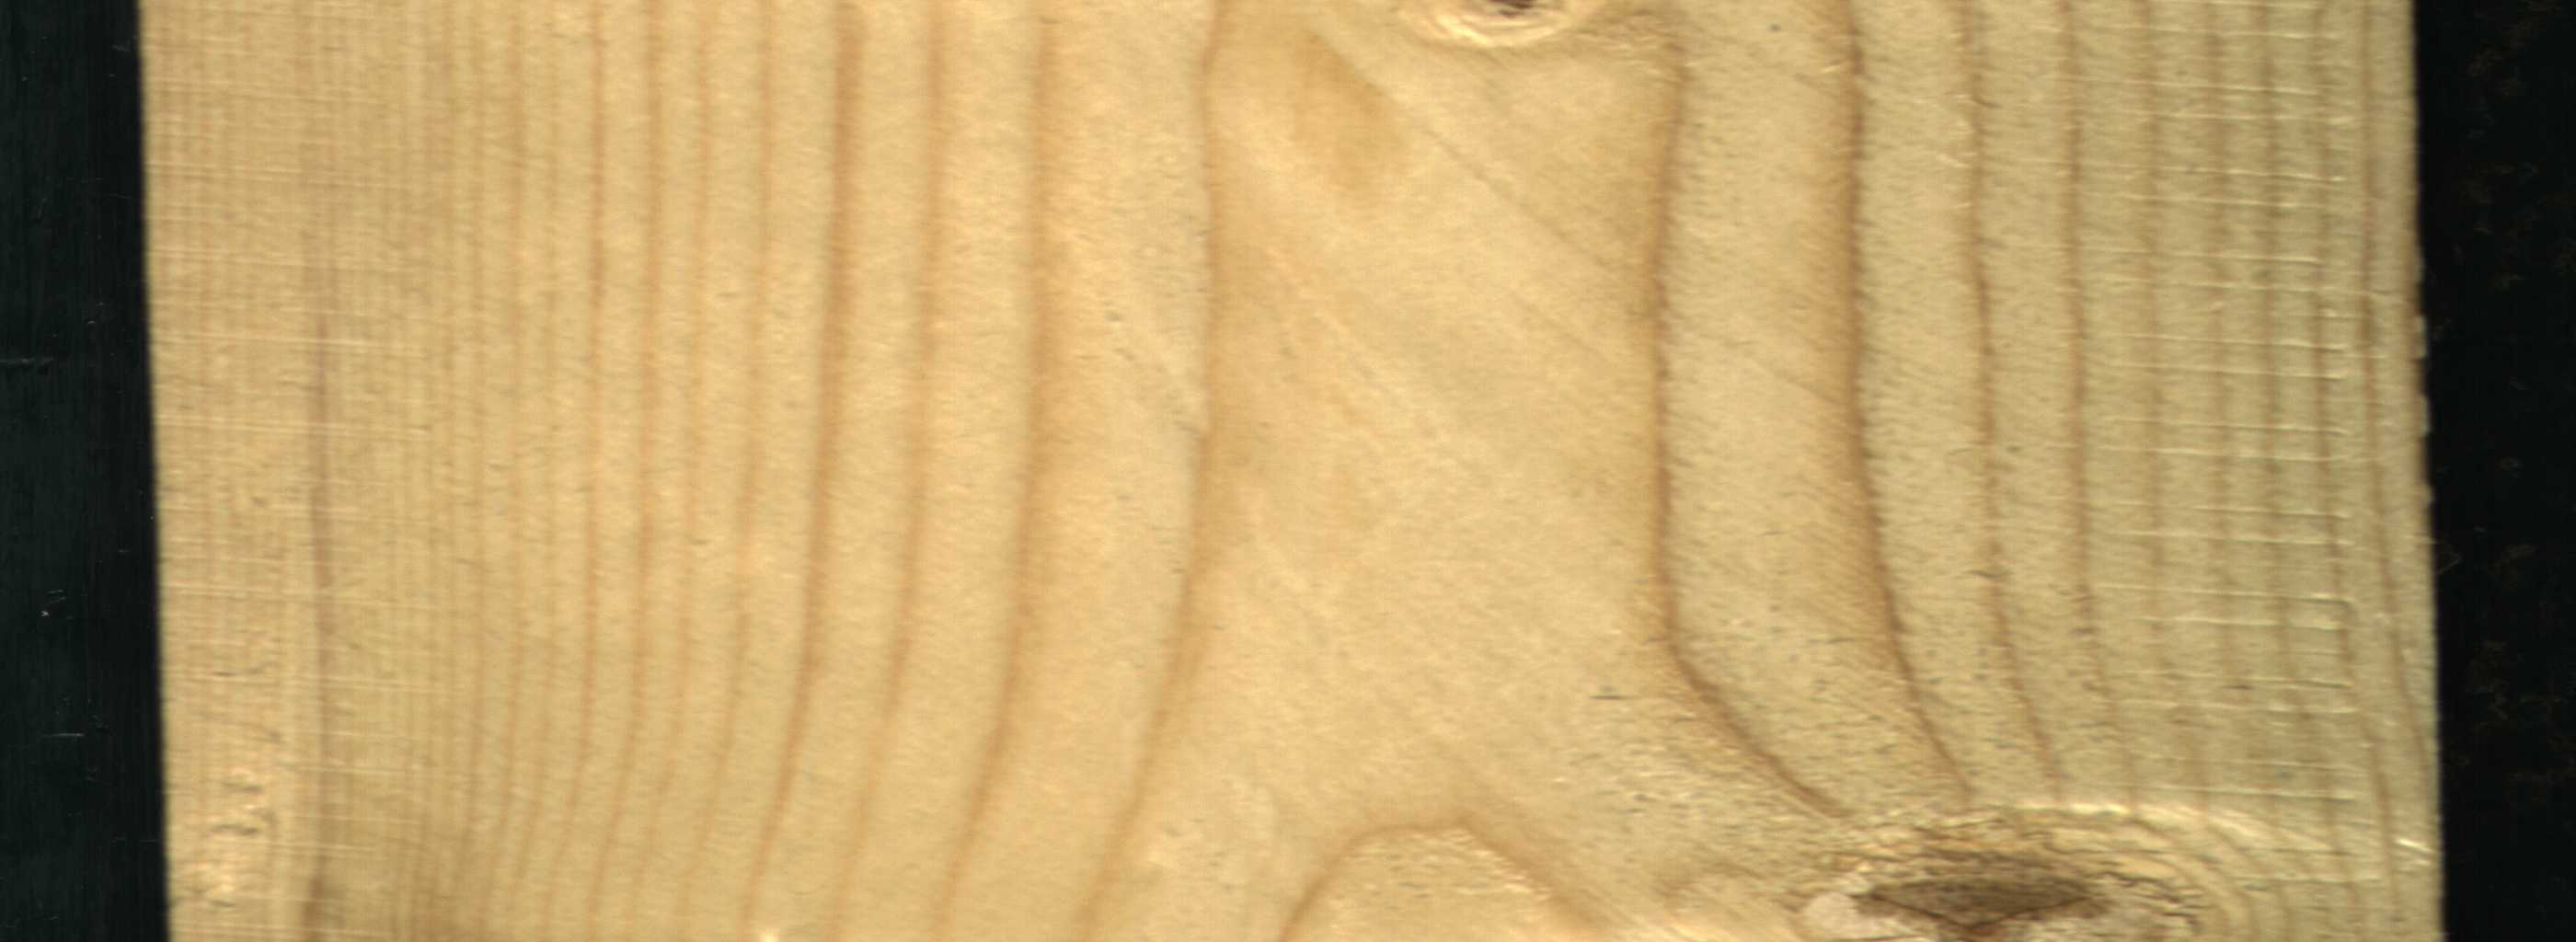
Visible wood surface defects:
knot_with_crack
Live_Knot